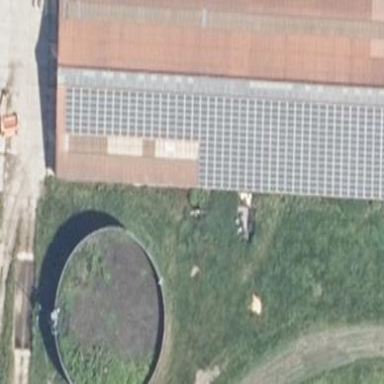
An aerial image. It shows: Gabled red roof on farm auxiliary building. The roof is oriented along the structure.